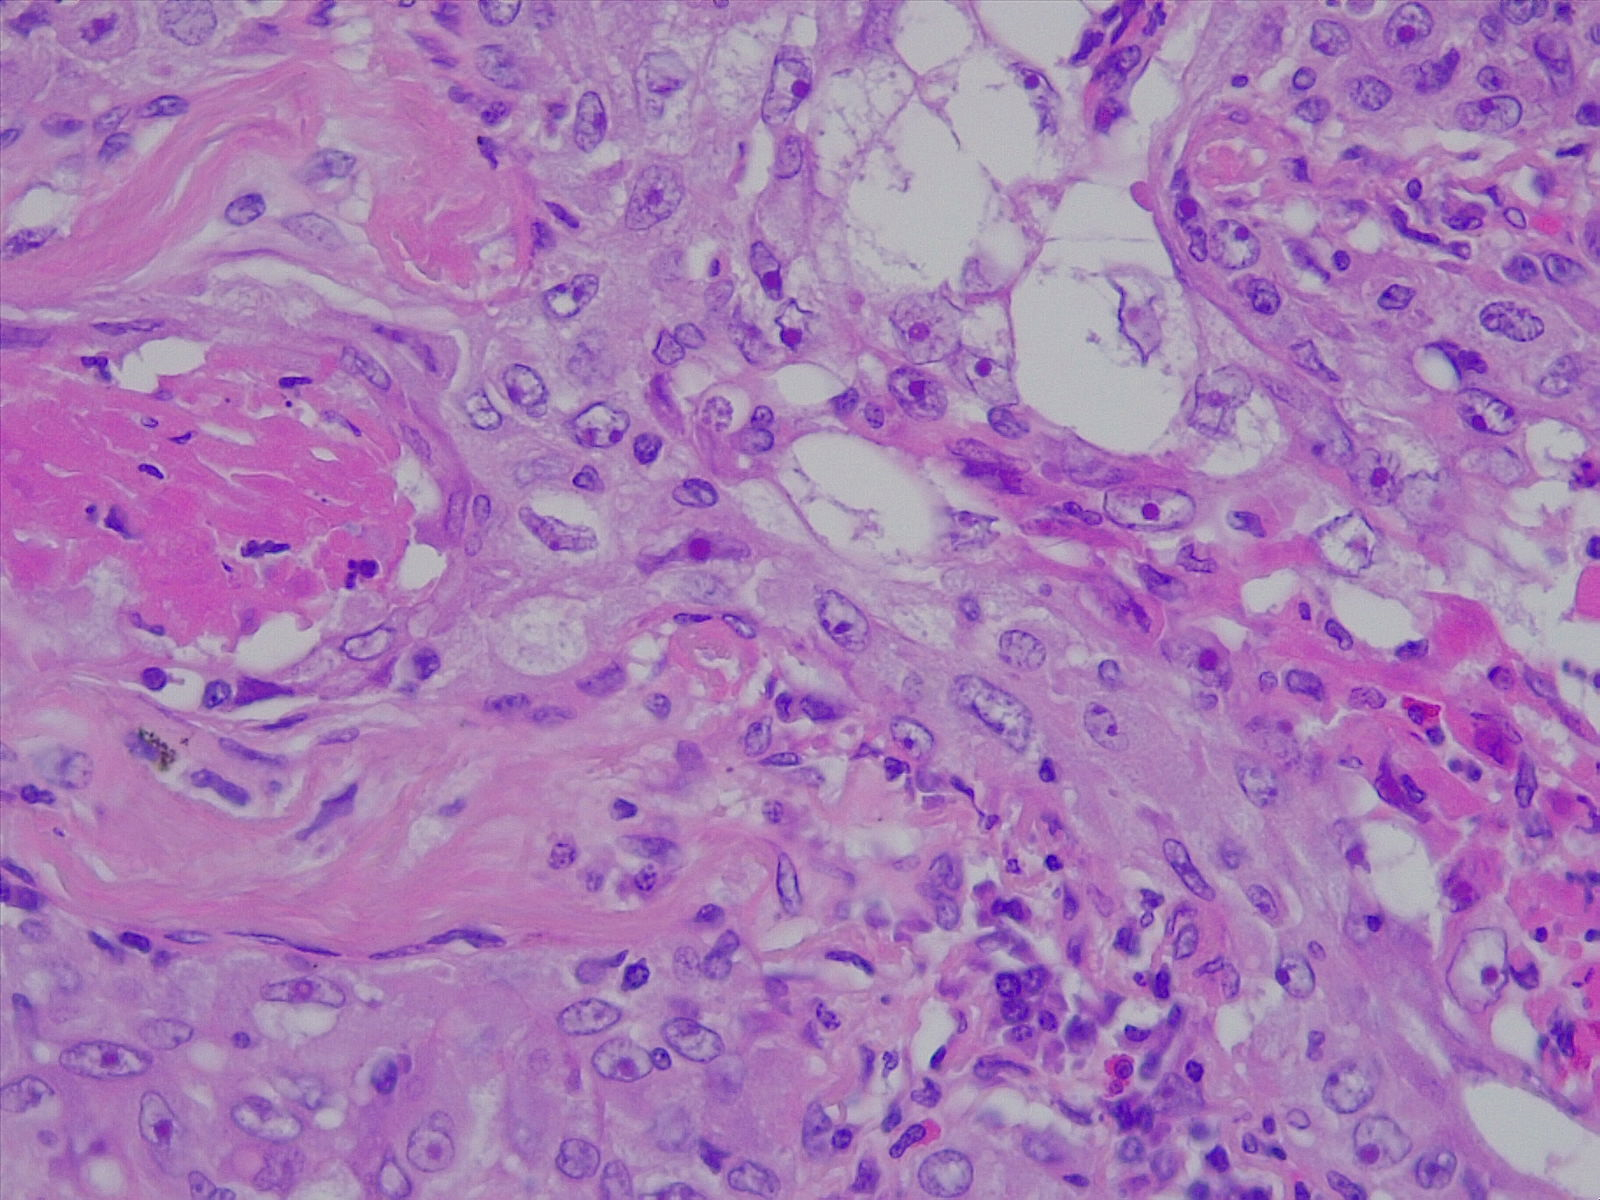
Label: lung squamous cell carcinoma, well differentiated